Field crop: tomato
Growth stage: 1
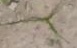
Species: cyperus